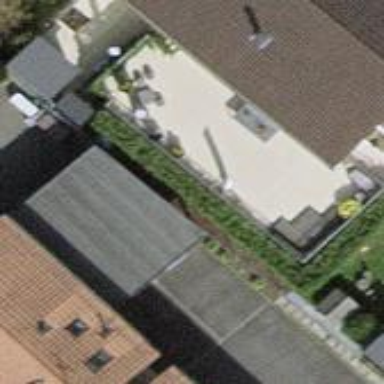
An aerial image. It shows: View of roof of building.